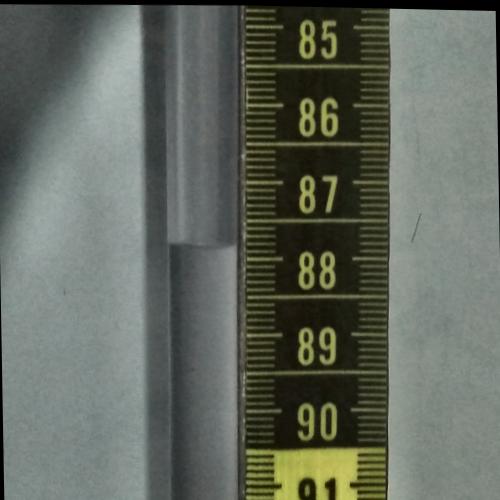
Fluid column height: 87.8 cm